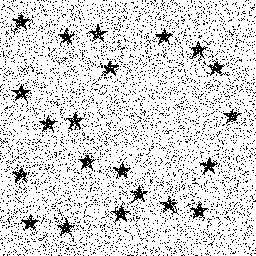
Squares: 0
Triangles: 0
Stars: 21
Total shapes: 21